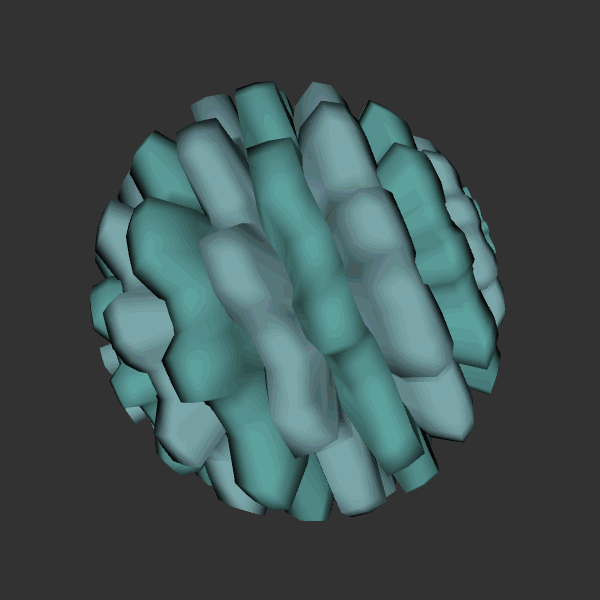
Background: dark